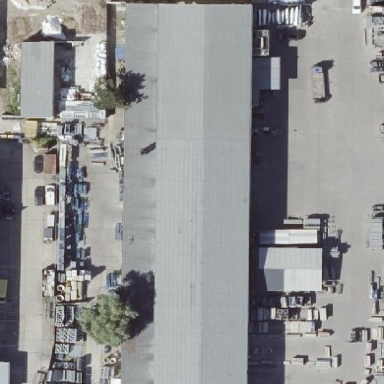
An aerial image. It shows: Commercial building with gabled roof.